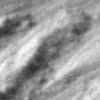
Label: no_change